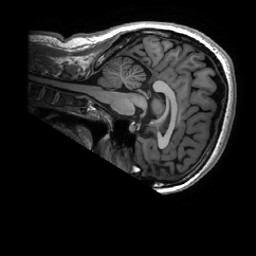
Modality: T1w
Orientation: sagittal
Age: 30
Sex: female
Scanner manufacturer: ge
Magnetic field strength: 3 T
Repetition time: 0.0073 s
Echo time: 0.003 s